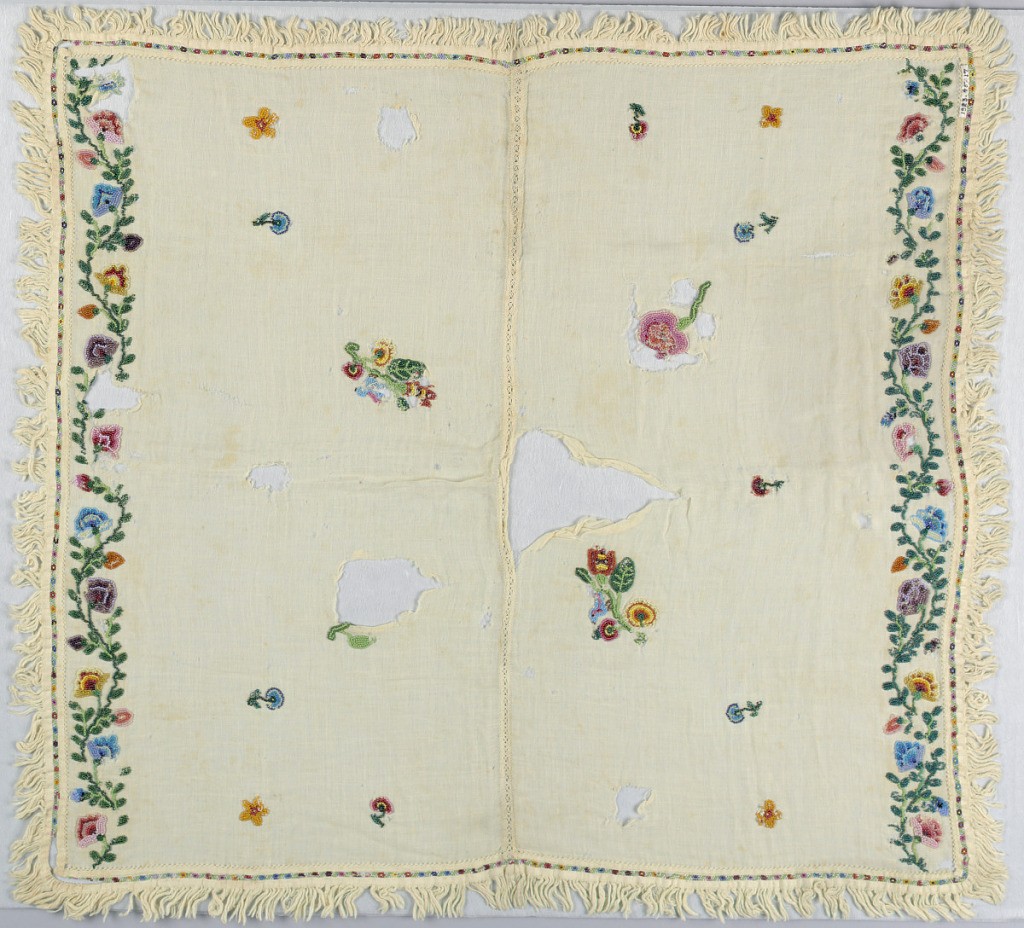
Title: Doily
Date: early 19th century
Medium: cotton, glass beads Technique: embroidery
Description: Square white cotton textile made of two pieces stitched together with lace stitches. Fringed on all four sides. Flowers scattered over ground. Two ends trimmed with flowering vine design. Polychrome beads used.